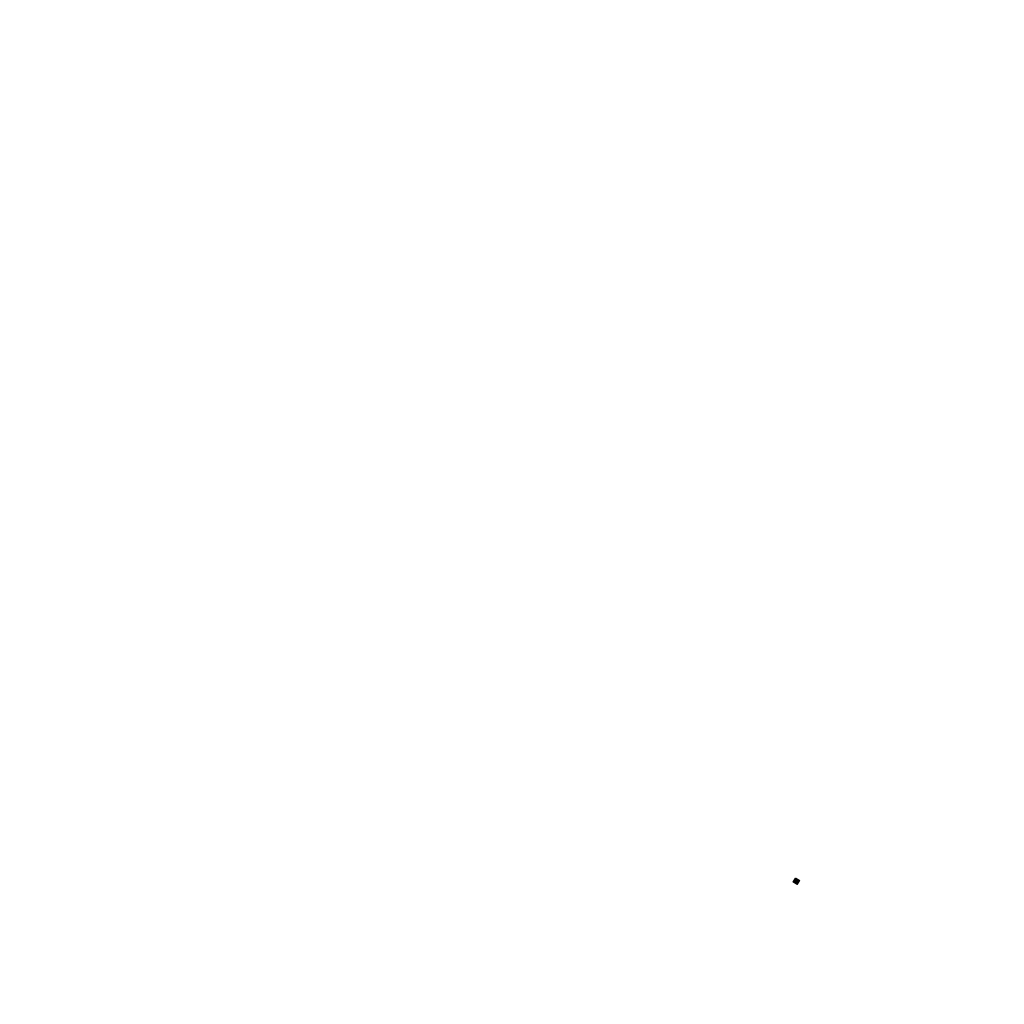
Tags: overhead vector_map, agriculture, recreation, residential, special, individual_rise, density_1, Building, 1.0 km²